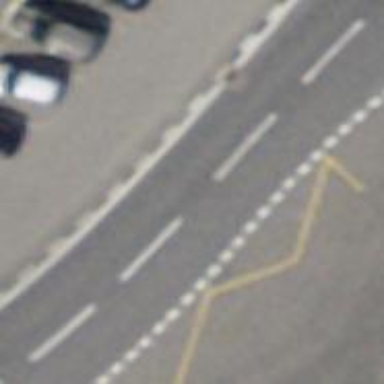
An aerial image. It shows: Public transport stop position.